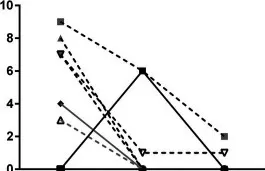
Depression.
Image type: radiology (ct)